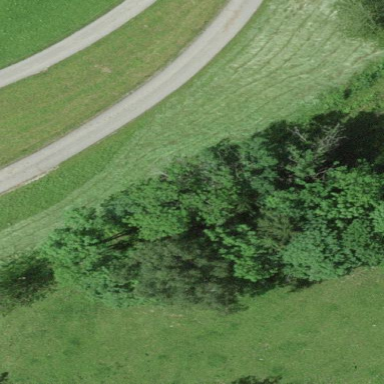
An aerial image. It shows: Forest with mixed types of leaves.